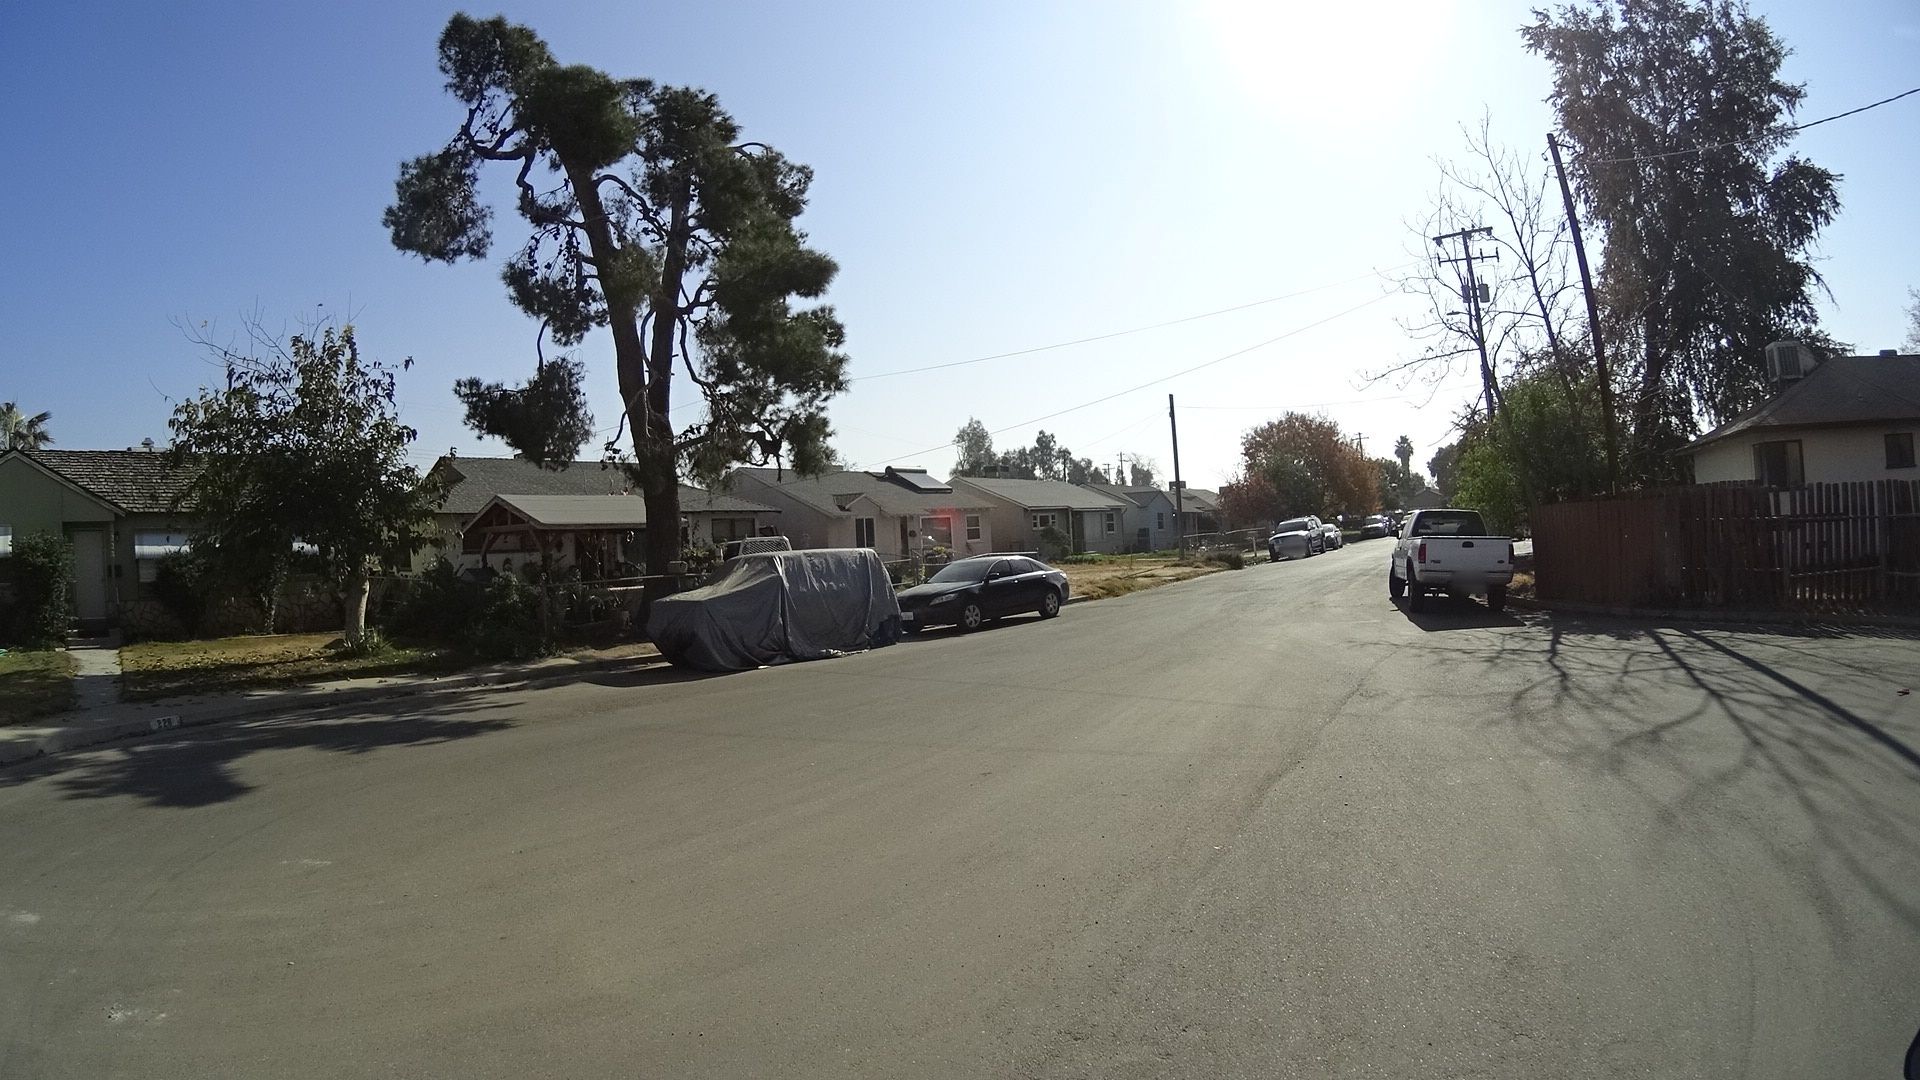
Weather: clear
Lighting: day
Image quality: good
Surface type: driving surface
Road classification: residential, service
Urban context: urban centre
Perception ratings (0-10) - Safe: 2.41, Lively: 1.75, Beautiful: 6.34, Boring: 3.97, Depressing: 4.05, Wealthy: 4.71